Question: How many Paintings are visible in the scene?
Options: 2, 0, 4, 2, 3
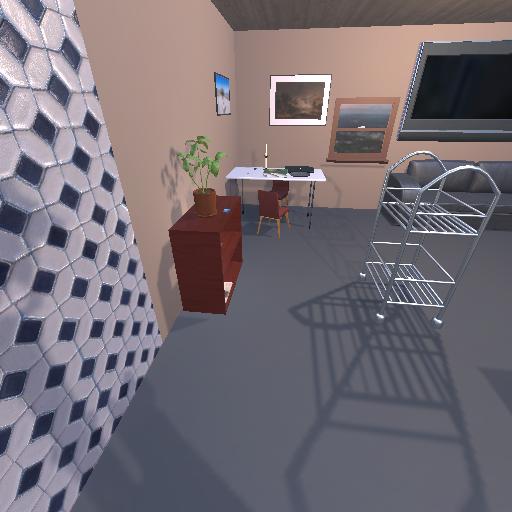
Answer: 2